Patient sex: M
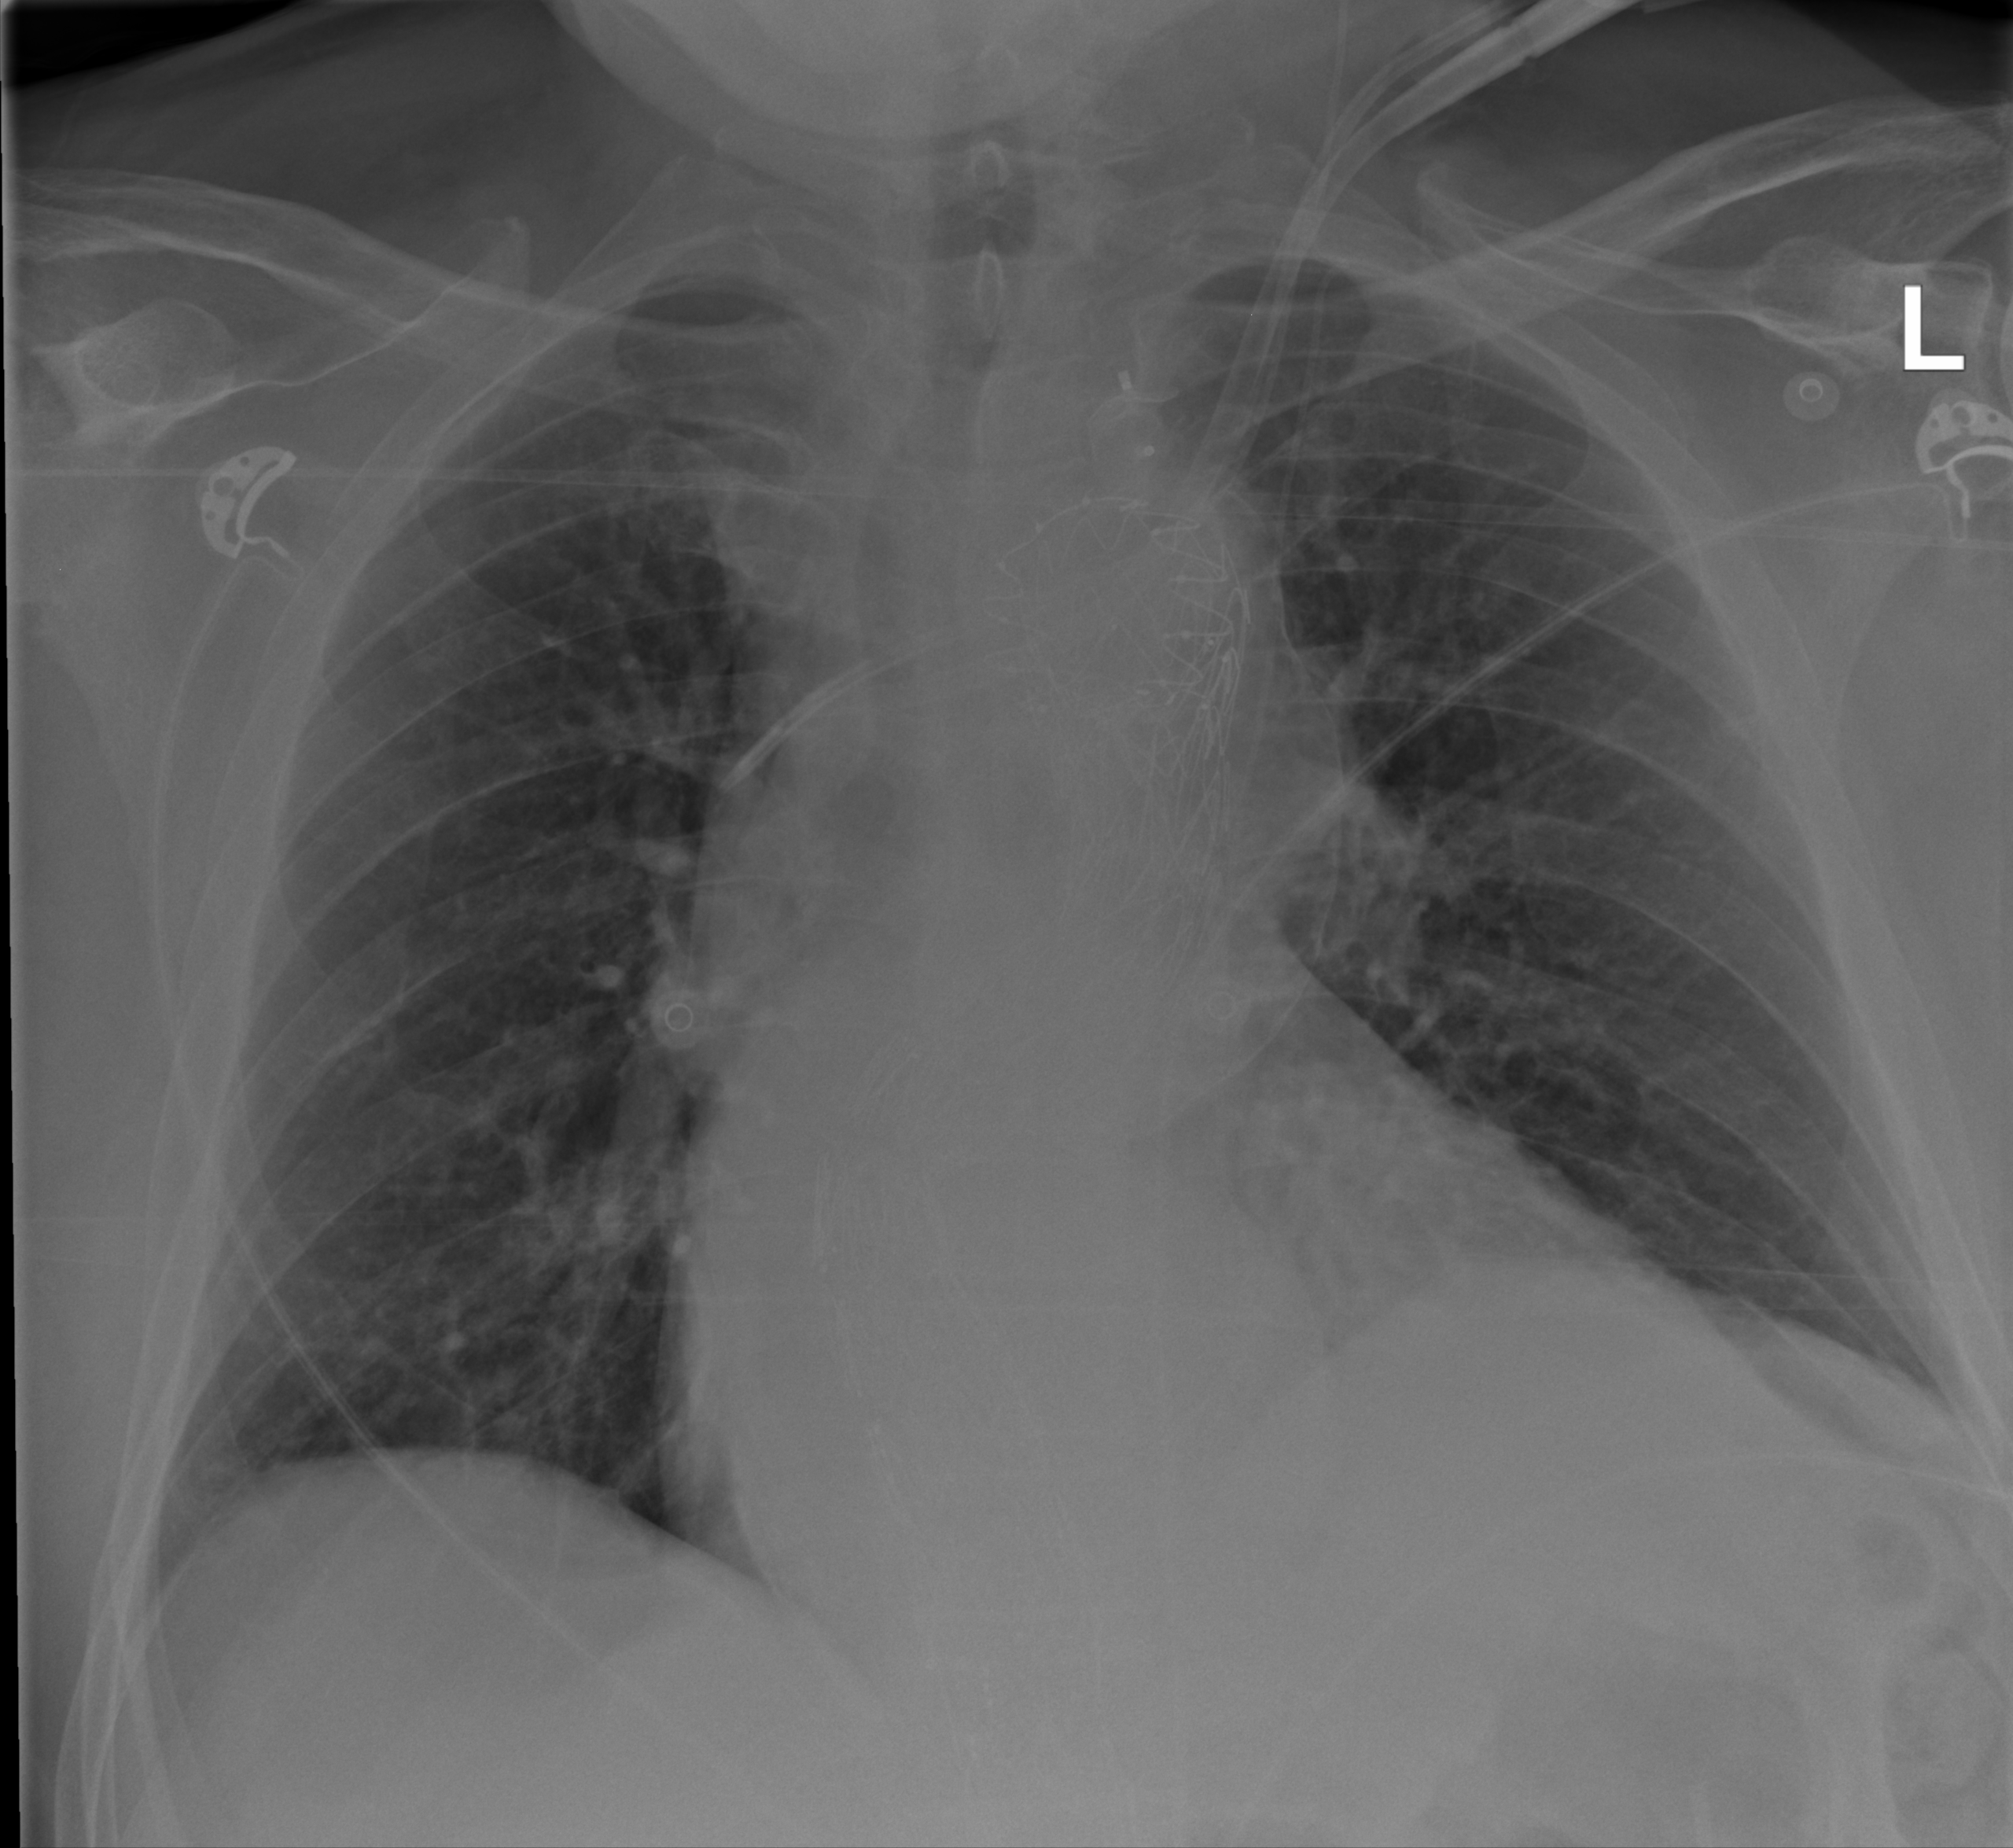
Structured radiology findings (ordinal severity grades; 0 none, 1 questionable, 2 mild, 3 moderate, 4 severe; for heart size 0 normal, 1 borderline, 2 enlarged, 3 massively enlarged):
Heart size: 2
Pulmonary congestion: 2
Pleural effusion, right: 0
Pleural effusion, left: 0
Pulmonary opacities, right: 0
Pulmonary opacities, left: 0
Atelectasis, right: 0
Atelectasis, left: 0